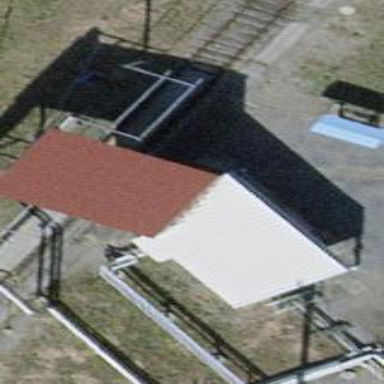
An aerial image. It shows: View of roof of building.